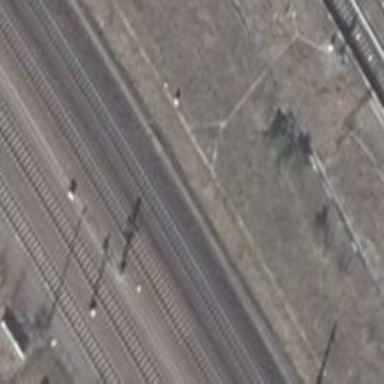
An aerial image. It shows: Railway signal.